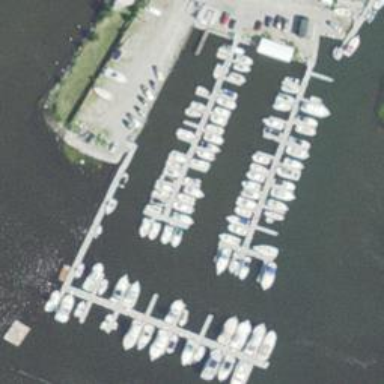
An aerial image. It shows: Man-made pier.